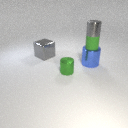
large blue metal cylinder behind small green metal cylinder